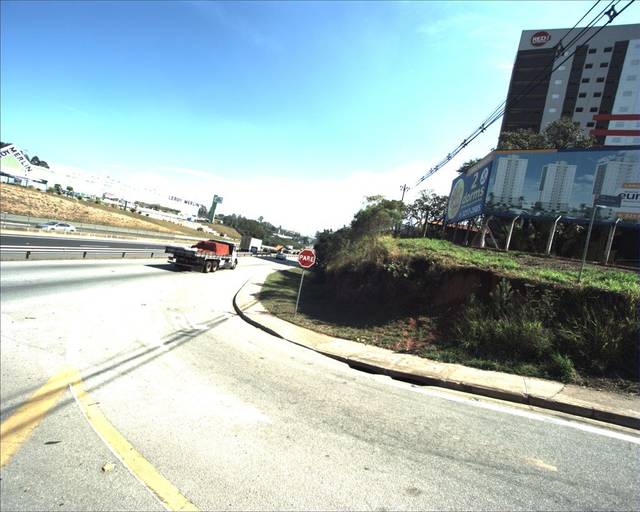
Region: Brazil
Coordinates: -23.531, -47.475